【题型】填空题　【知识点】平面几何　【难度】easy
如图，点 $D$ 是 $\triangle ABC$ 的内角 $\angle ABC$ 和 $\angle ACB$ 的平分线 $BD$ 和 $CD$ 的交点，若 $\angle BDC = 113^\circ$，则 $\angle A =$ \_\_\_\_\_\_

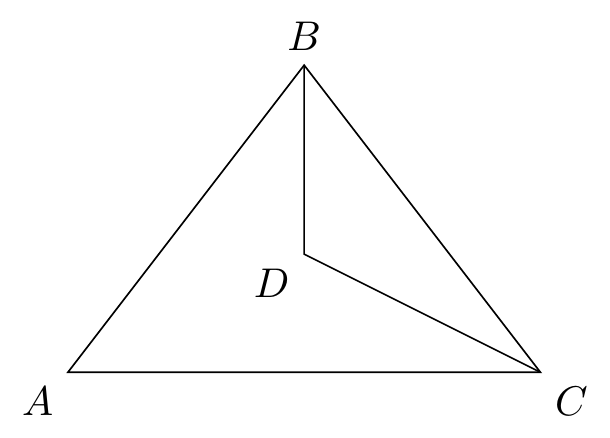
【解答】
解：$\because \angle BDC = 113^\circ$，

$\therefore \angle BCD + \angle DBC = 67^\circ$，

$\because$ 点 $D$ 是 $\triangle ABC$ 的内角 $\angle ABC$ 和 $\angle ACB$ 的平分线 $BD$ 和 $CD$ 的交点，

$\therefore \angle DBC = \dfrac{1}{2} \angle ABC$，$\angle DCB = \dfrac{1}{2} \angle ACB$，

$\therefore \angle ABC + \angle ACB = 2\angle DBC + 2\angle DCB = 2 \times 67^\circ = 134^\circ$，

$\therefore \angle A = 180^\circ - \angle ABC - \angle ACB = 46^\circ$；

故答案为：$46^\circ$.